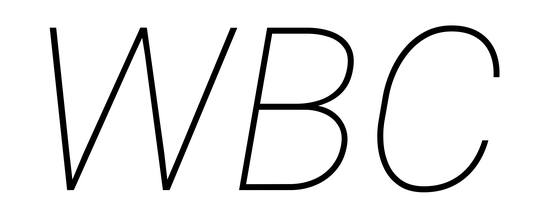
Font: Roboto-Italic_Thin_Italic